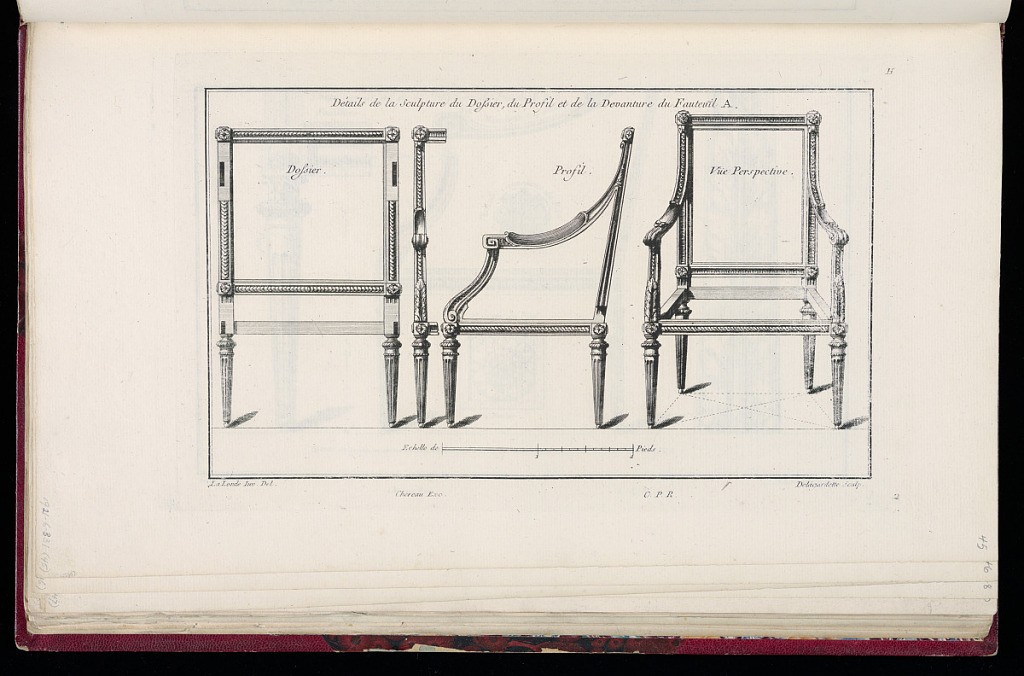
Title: Détails de la Sculpture du Dossier, du Profil, et de la Devanture du Fauteuil A
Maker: Richard de Lalonde, French, active 1780–96
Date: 1775-1788
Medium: Etching on off-white laid paper
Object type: Print
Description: Elevation and profile of the armchair in 1921-6-331-44, with details of the carving on the chair frame. The plate is signed and numbered.